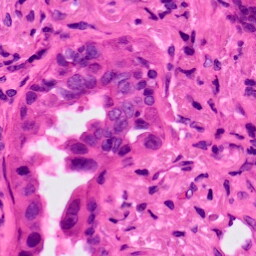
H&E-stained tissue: Lung